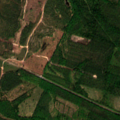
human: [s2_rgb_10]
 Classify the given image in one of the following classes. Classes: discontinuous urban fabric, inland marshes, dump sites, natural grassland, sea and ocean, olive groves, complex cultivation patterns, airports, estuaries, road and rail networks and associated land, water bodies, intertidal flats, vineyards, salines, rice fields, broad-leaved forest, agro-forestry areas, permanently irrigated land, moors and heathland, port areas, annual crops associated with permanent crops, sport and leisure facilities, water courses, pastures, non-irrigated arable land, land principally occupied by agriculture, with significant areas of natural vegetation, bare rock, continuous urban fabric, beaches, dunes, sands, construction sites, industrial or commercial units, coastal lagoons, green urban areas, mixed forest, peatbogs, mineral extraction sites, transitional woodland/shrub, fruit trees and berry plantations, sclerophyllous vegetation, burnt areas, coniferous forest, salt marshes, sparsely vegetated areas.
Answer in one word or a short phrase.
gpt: coniferous forest, mixed forest, transitional woodland/shrub